【题型】填空题　【知识点】平面几何　【难度】easy
如图，太阳光平行照射在放置于地面的六边形上。若六边形的每个内角都相等，且 $\angle 1=19^\circ$，则 $\angle 2=$ \underline{\quad\quad\quad}。

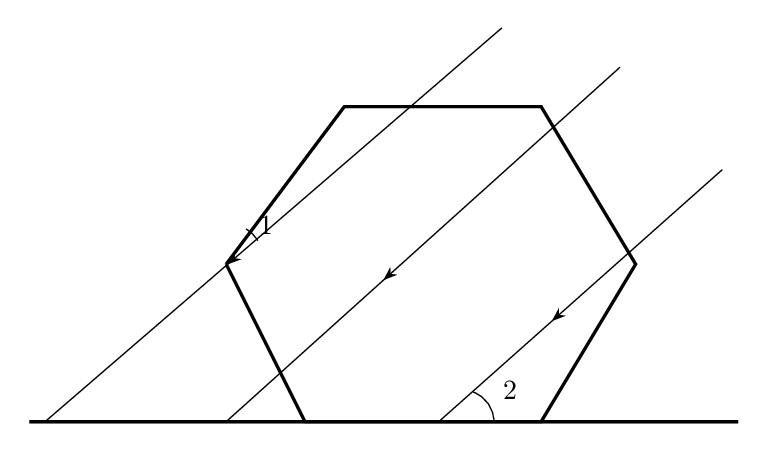
【解答】
【答案】$41^\circ$

【分析】

【详解】解：如图，延长 $BA$ 交 $GE$ 于点 $H$，则 $\angle GAH = \angle 1 = 19^\circ$。

$\because$ 六边形 $ABCDEF$ 的每个内角都相等，

$\therefore$ 其每个外角都相等，

$\therefore \angle AFH = \angle FAH = \frac{360^\circ}{6} = 60^\circ$，

$\therefore \angle AHF = 180^\circ - 60^\circ - 60^\circ = 60^\circ$。

$\angle AGH = \angle AHF - \angle GAH = 41^\circ$

$\because AG \parallel MN$，

$\therefore \angle 2 = \angle AGH = 41^\circ$。

故答案为：$41^\circ$。
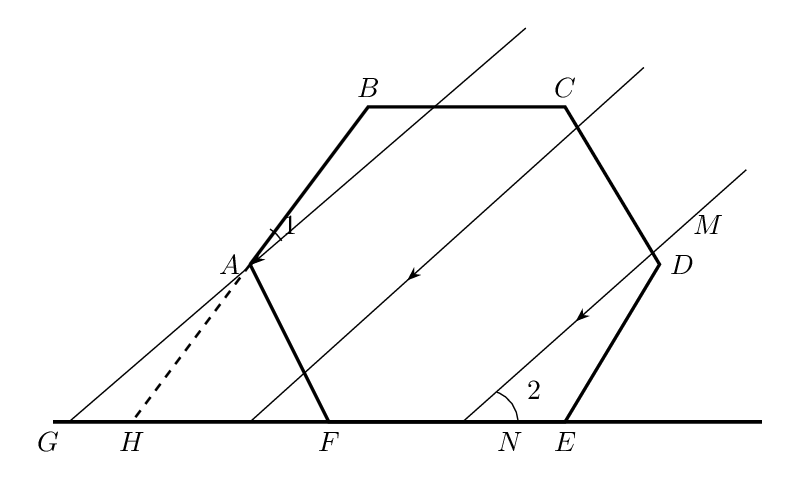